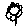
Label: flower